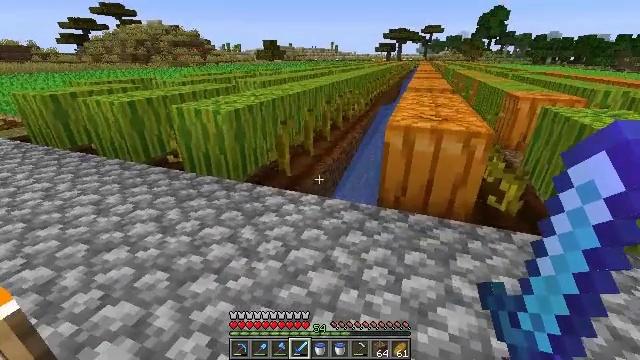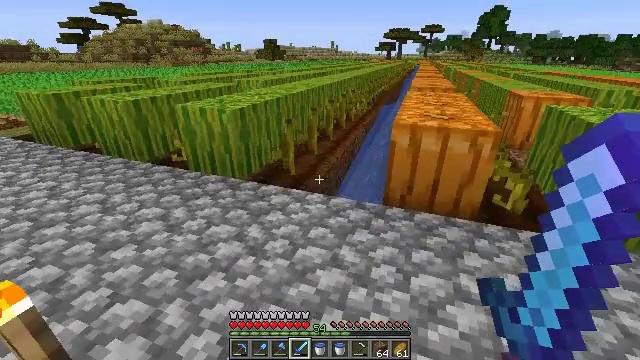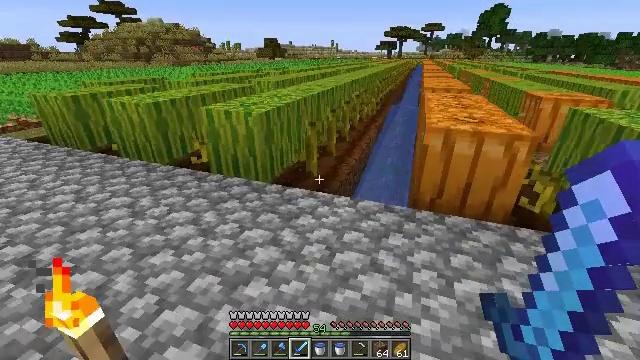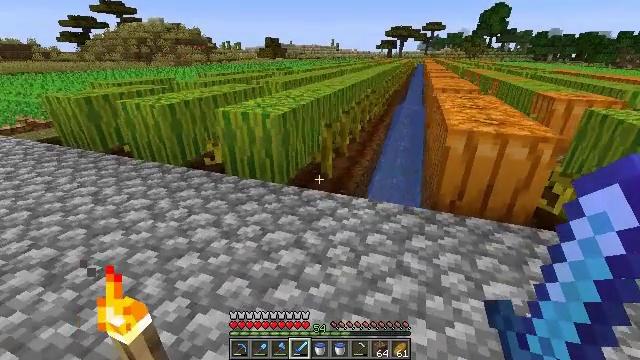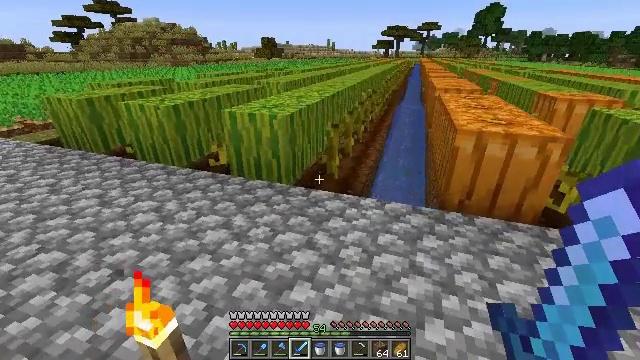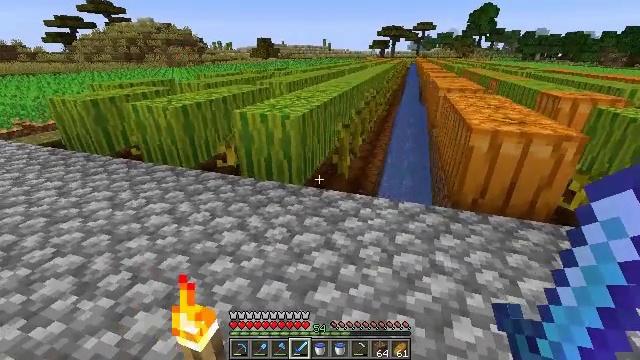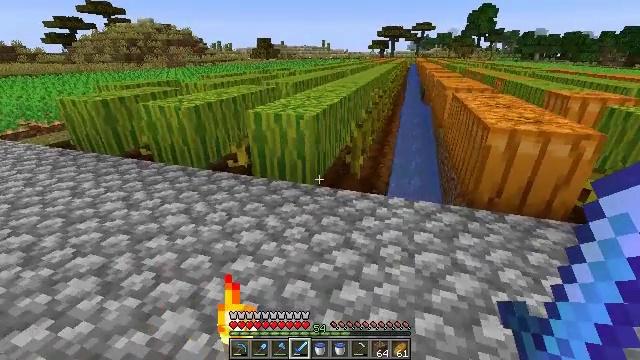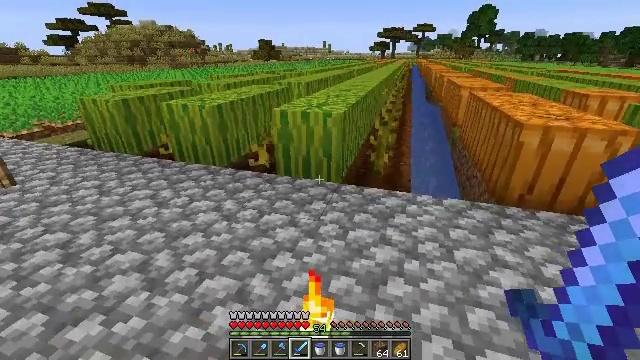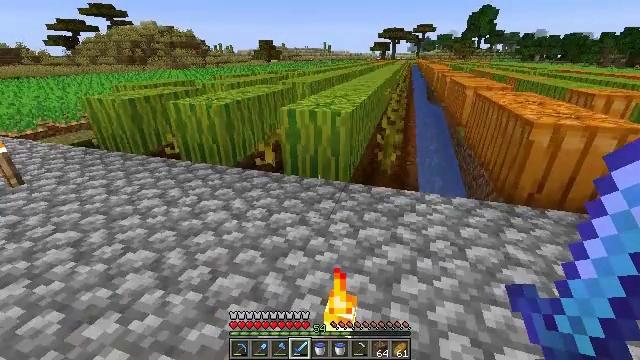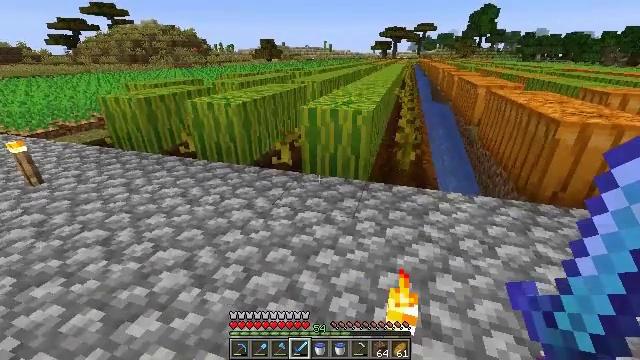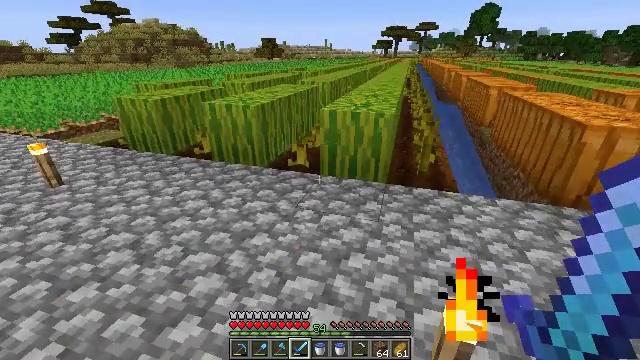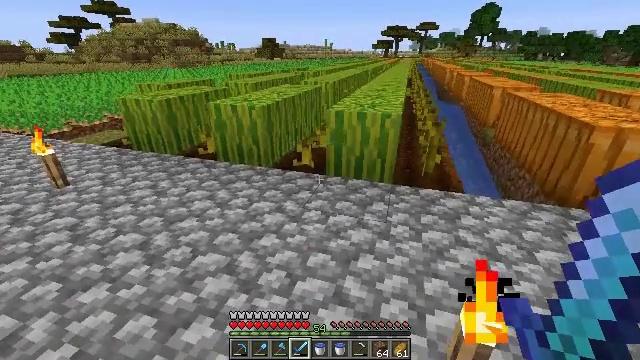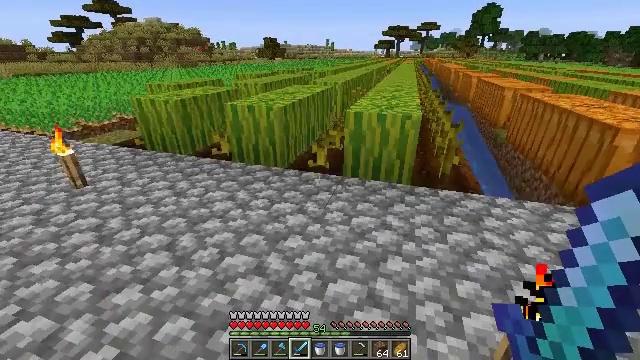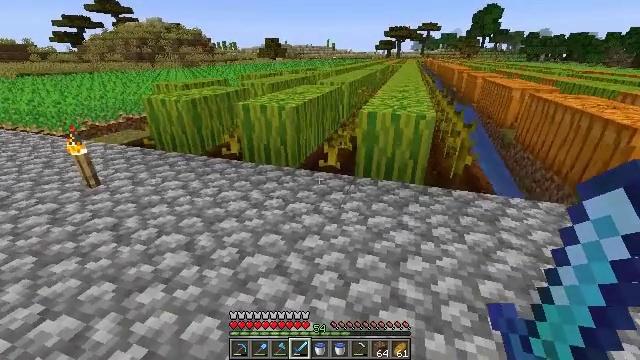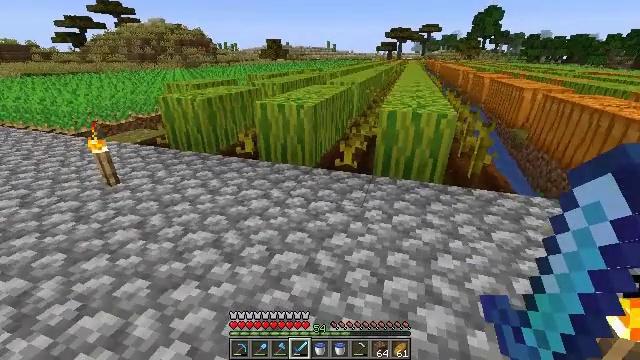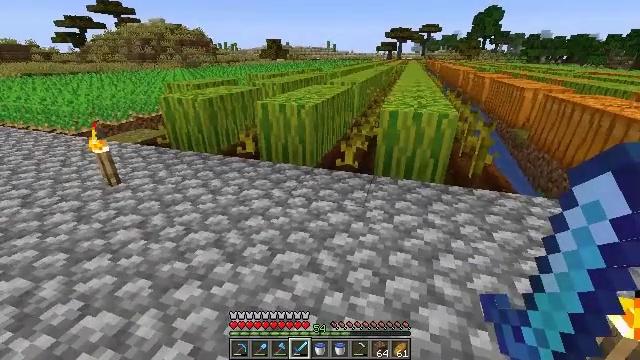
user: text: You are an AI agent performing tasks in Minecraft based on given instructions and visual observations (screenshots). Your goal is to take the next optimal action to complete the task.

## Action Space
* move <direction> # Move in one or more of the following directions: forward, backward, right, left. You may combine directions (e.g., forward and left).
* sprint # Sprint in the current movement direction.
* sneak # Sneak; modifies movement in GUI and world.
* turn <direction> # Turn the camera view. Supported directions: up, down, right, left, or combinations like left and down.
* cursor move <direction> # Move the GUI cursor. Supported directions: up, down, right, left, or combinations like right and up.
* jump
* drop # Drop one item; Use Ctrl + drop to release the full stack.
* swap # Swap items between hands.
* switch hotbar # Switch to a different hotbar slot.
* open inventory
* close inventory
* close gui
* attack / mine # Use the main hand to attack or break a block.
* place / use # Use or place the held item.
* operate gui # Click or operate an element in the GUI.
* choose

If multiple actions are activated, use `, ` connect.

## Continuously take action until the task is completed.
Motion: motion action
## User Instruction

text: Mine the attached pumpkin stem.
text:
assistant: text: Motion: move left
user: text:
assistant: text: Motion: move left
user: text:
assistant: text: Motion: move left
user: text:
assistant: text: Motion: move left
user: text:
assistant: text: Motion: move left
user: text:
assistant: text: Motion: move left
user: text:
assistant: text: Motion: move left
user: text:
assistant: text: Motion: move left
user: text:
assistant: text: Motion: move left
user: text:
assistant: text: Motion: move left
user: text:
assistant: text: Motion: move left
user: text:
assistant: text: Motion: move left
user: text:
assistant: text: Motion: move left
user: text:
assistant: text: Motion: move left
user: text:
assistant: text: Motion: move left
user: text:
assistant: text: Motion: move left
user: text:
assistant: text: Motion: move left
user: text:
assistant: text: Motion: no_op
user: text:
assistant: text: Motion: move right
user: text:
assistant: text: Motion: move right
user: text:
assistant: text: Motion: move right, turn right
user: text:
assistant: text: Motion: move right, turn right
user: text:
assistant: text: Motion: move right, turn right
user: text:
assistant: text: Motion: move right, turn right
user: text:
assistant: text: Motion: move forward and move right, turn right
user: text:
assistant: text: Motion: move forward and move right
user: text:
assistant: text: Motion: move forward and move right
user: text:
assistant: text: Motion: move forward and move right
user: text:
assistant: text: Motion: move forward and move right
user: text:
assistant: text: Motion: move forward and move right